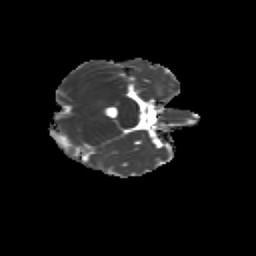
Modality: MD
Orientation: axial
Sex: male
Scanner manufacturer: siemens
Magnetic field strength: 3 T
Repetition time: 5 s
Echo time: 0.071 s